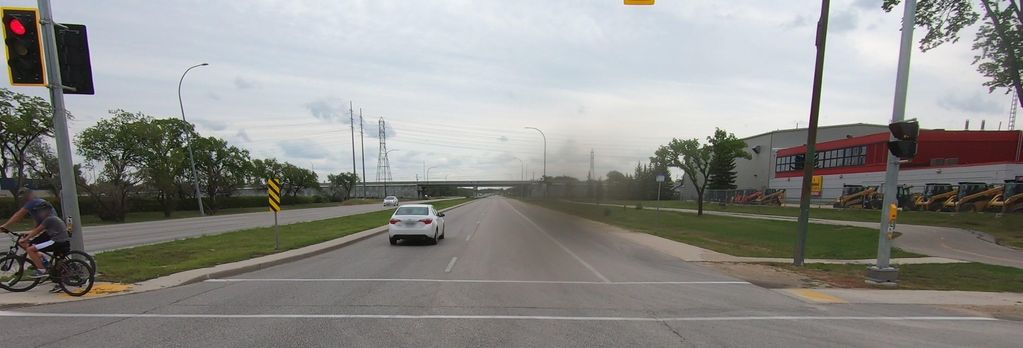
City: winnipeg